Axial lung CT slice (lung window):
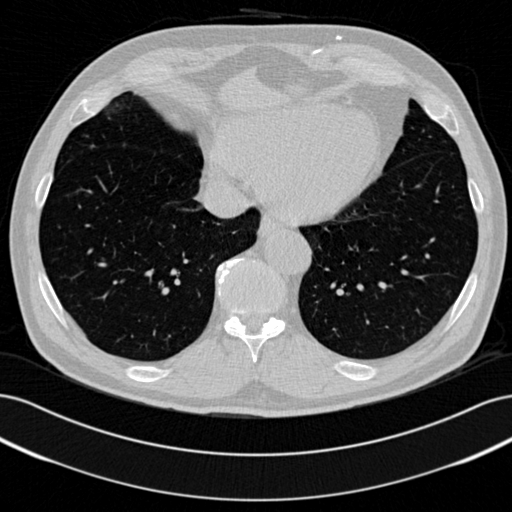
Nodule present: no